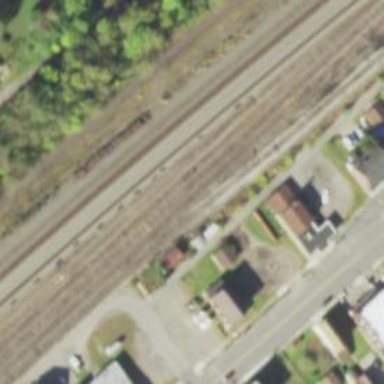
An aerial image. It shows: Railway siding with rails.